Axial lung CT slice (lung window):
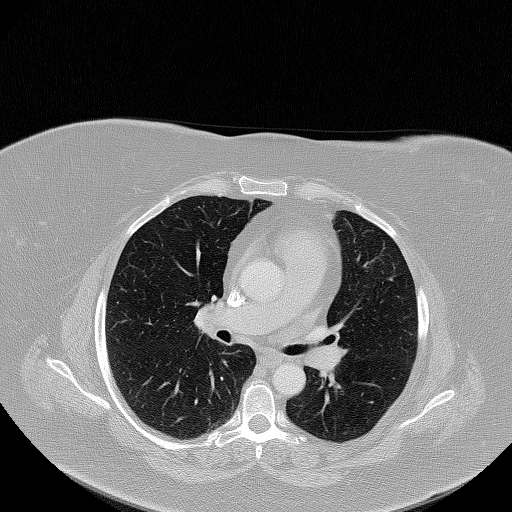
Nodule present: no